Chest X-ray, AP view. Patient: 7 years old, sex F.
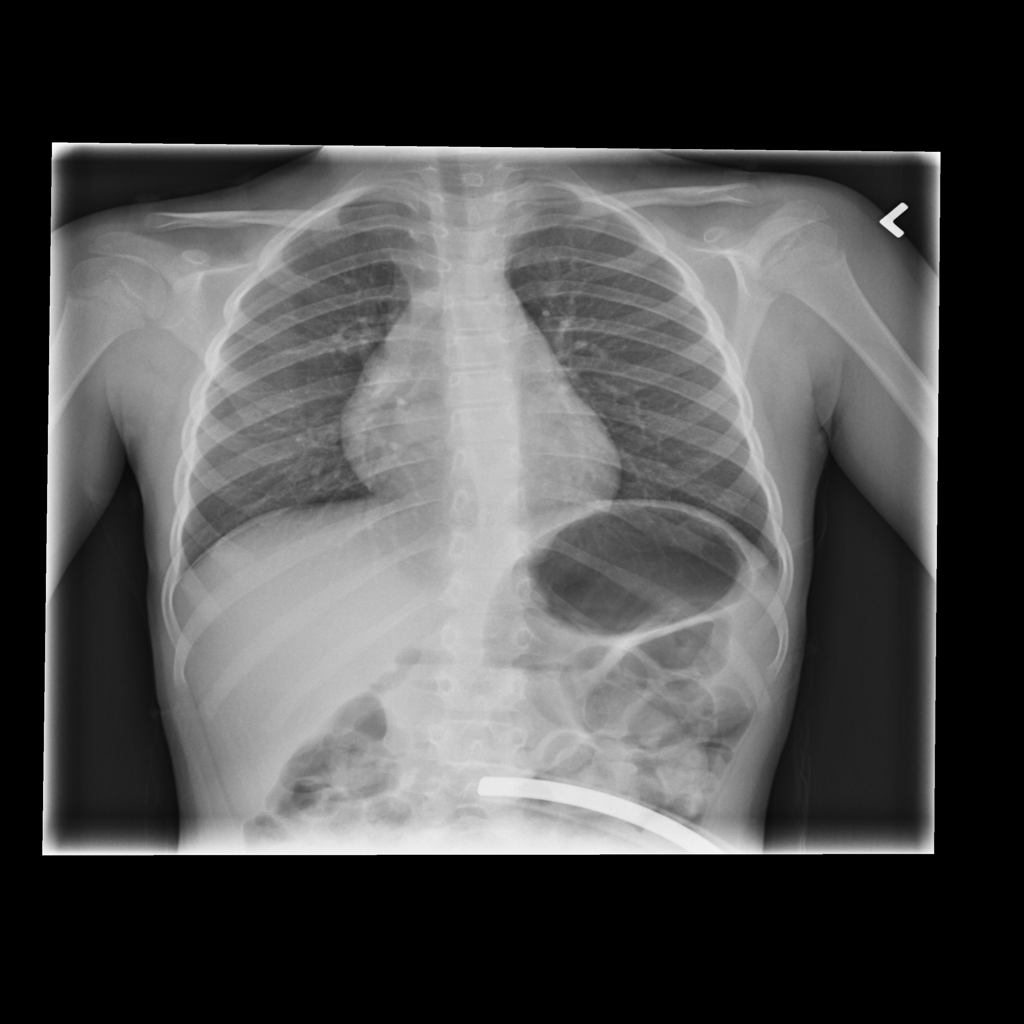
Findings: No Finding